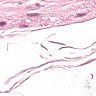
Metastatic tissue present: no